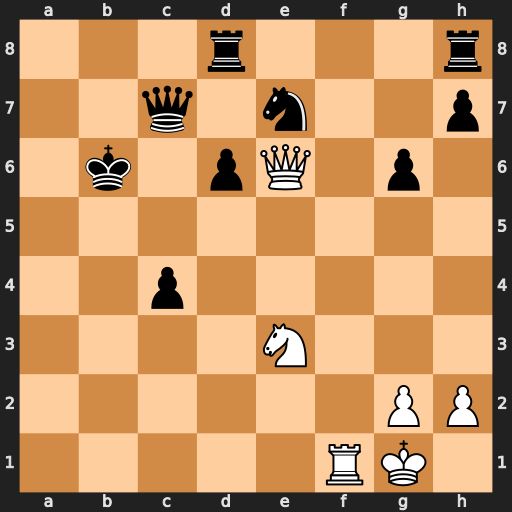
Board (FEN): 3r3r/2q1n2p/1k1pQ1p1/8/2p5/4N3/6PP/5RK1
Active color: w
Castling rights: -
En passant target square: -
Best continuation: Nxc4+ Ka7 Ra1+ Kb8 Rb1+